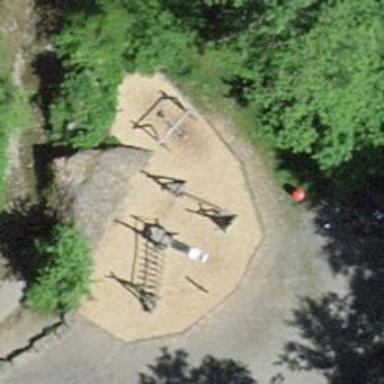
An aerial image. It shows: Playground area for leisure land.